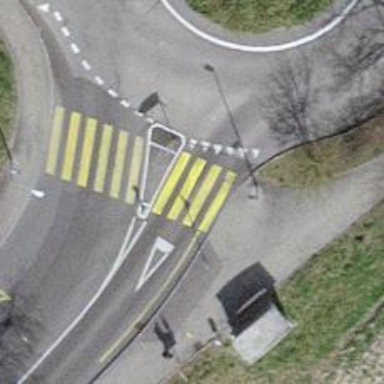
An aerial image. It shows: Marked crossing with zebra stripes on the road.